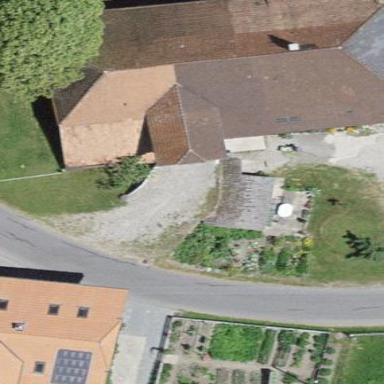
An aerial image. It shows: Farm building.